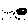
Label: moon